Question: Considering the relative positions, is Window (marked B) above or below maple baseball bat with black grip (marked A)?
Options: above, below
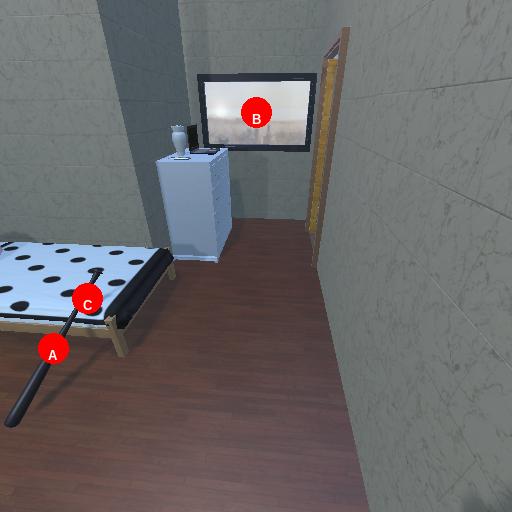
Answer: above